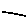
Label: line